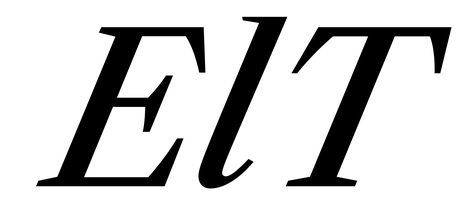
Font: LibreCaslonText-Italic_Medium_Italic